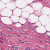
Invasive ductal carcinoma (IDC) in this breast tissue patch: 0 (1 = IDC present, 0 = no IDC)